Lunar surface albedo tile
Center latitude: -2.945
Center longitude: -34.511
Resolution (meters per pixel, mean): 159.03
Tile area (km^2): 26274.25
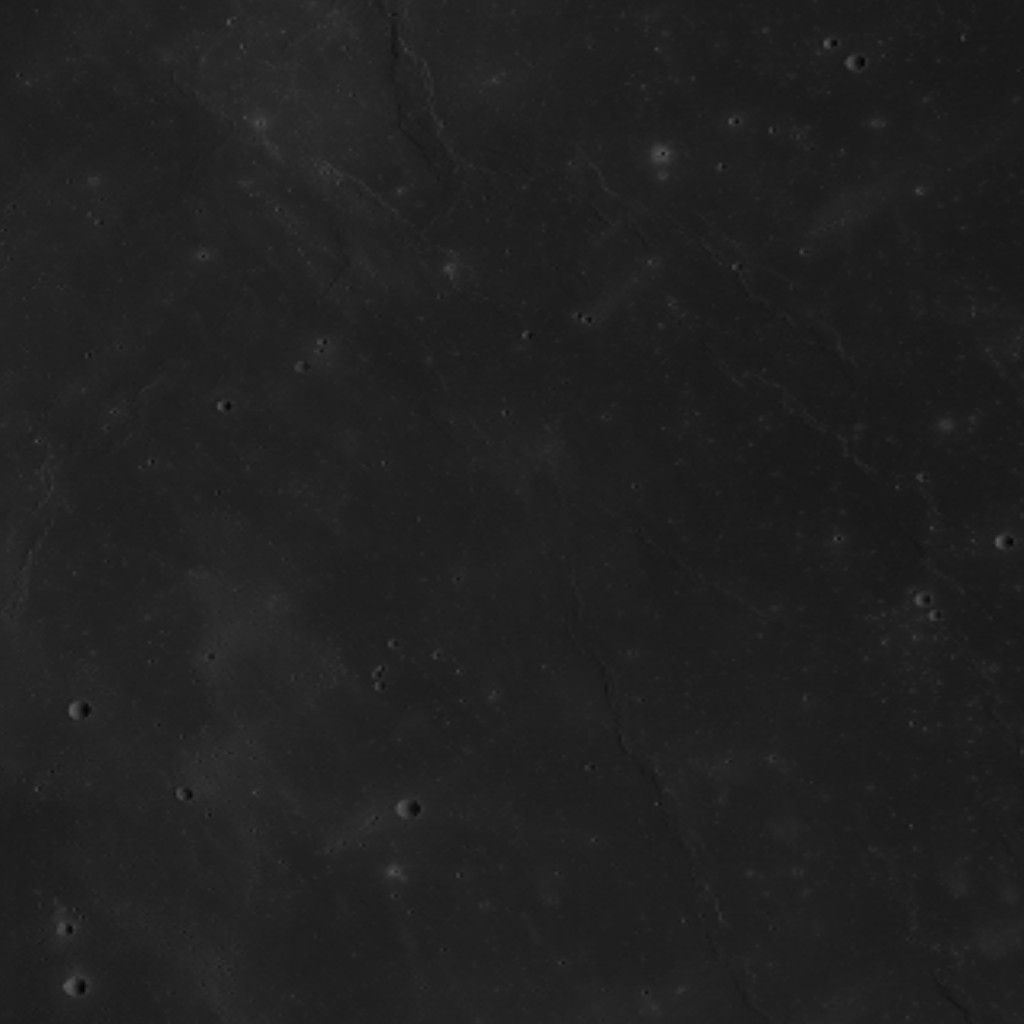